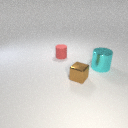
small brown metal cube to the right of small red rubber cylinder